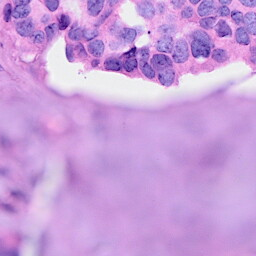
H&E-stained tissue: Breast